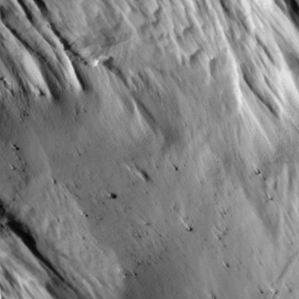
Label: non_frost